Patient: sex M, age 61
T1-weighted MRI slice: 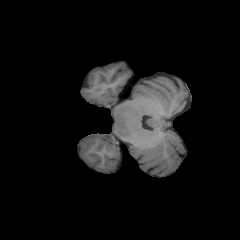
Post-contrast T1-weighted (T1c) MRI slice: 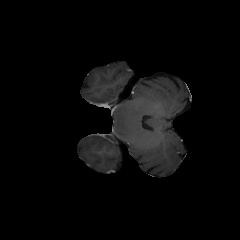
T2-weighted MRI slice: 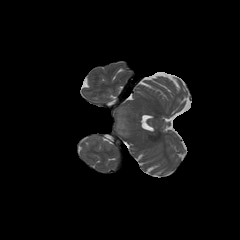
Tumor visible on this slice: yes
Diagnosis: Astrocytoma, IDH-wildtype
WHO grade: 3